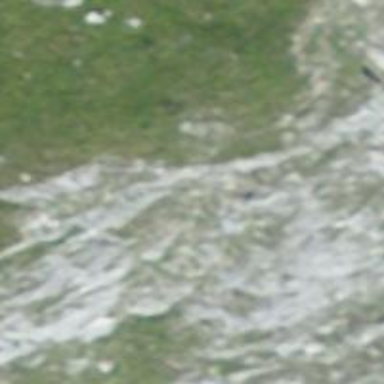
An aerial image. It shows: Cliff in nature.